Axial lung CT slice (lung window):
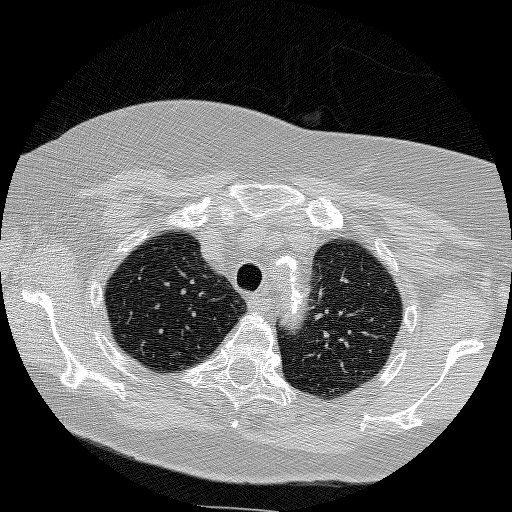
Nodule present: no